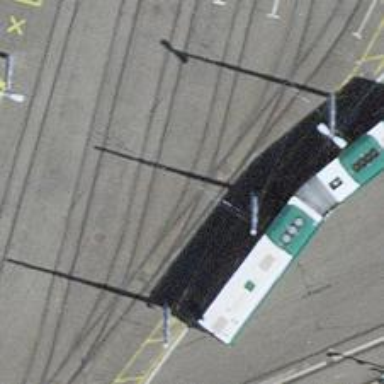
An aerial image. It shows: Tram railway with 1 track passing through service yard. The railway is electrified with contact line.